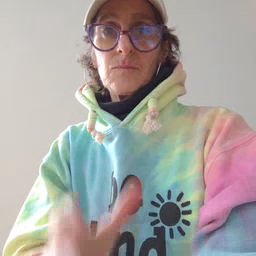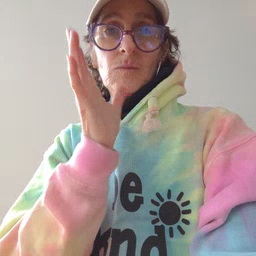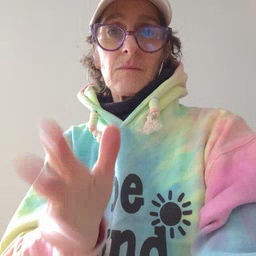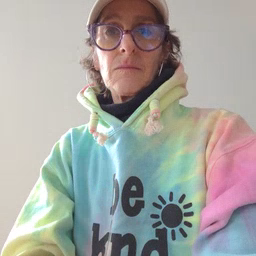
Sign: grandma